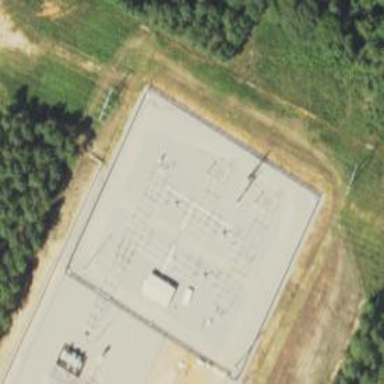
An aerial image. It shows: Switch used for power control.